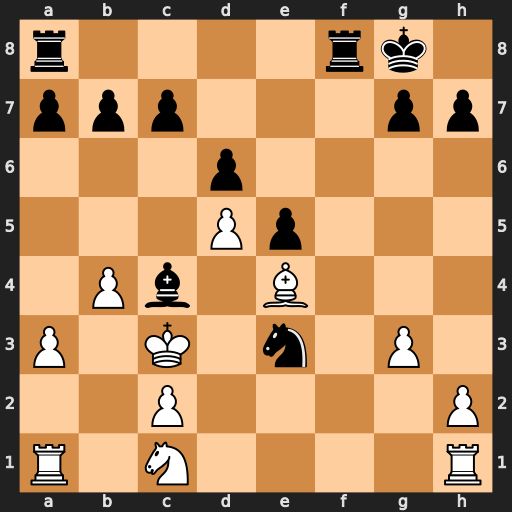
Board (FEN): r4rk1/ppp3pp/3p4/3Pp3/1Pb1B3/P1K1n1P1/2P4P/R1N4R
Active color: w
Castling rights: -
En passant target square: -
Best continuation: Re1 Bxd5 Rxe3